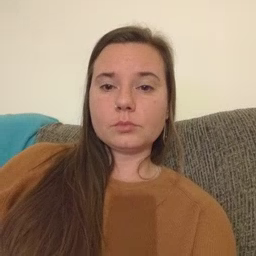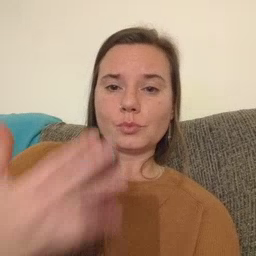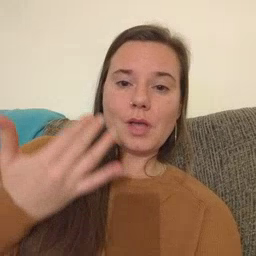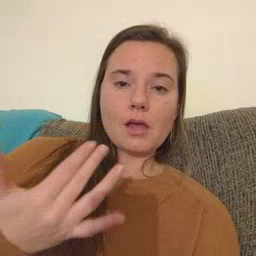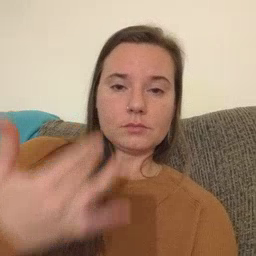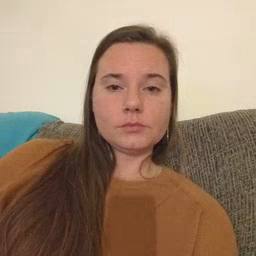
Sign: wait